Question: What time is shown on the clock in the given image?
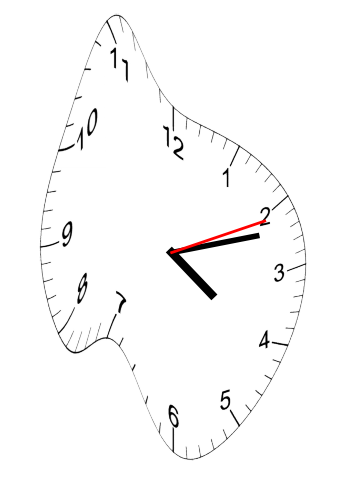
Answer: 04:12:11